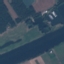
Land use / land cover: River